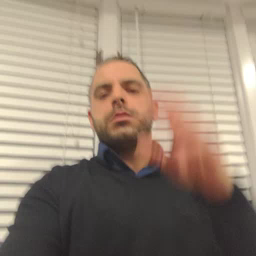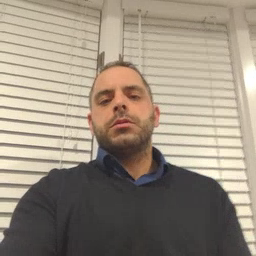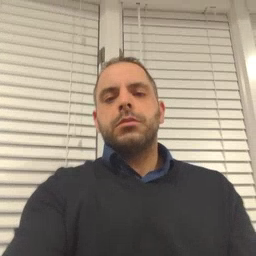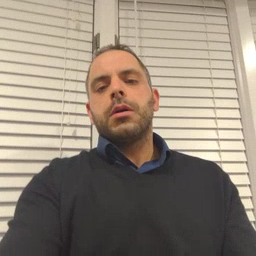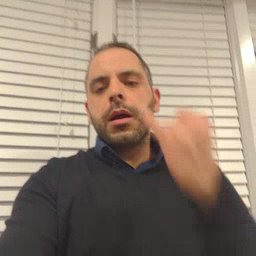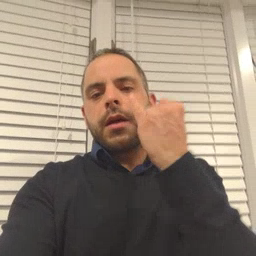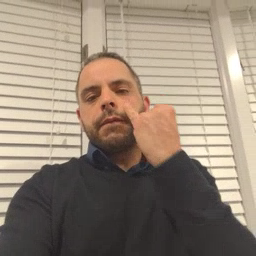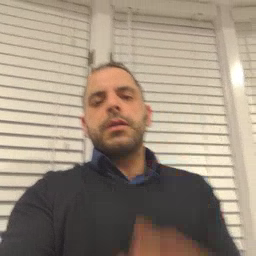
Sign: if